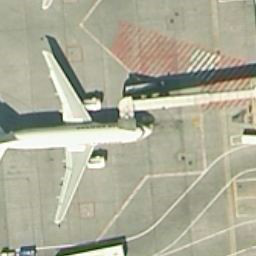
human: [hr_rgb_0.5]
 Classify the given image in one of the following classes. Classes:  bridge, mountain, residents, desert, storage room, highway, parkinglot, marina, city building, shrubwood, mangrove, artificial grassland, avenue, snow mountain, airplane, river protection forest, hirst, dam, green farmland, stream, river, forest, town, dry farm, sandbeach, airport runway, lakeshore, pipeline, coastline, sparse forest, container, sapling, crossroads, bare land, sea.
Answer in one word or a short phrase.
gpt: airplane